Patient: sex F, age 57
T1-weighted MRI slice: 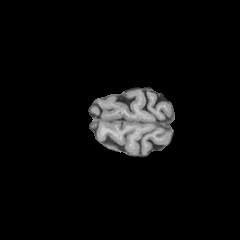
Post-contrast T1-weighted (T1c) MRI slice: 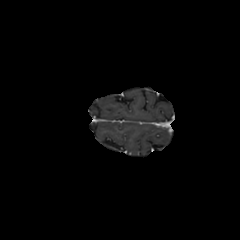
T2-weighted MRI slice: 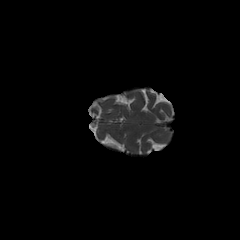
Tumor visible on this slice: no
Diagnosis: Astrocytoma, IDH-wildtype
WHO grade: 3